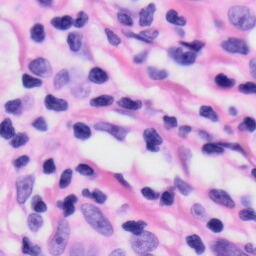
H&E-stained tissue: Skin